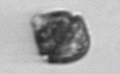
Label: Scrippsiella